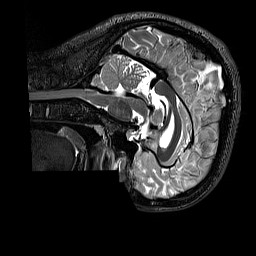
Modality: T2w
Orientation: sagittal
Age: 26
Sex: male
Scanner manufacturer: siemens
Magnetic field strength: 3 T
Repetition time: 3.2 s
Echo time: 0.728 s